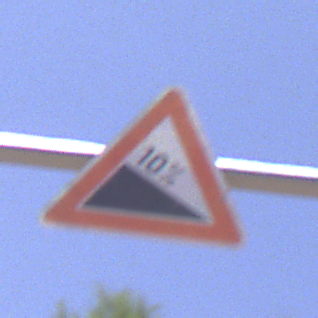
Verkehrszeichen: Gefaelle10
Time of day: Midday
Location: Outdoor (RoadRail)
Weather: Clear
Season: NotSpecified
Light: Natural